Question: In Alfresco 4.0, I'd like to extend Share Doclib Filter webscript to add my own customized filter.
1. Is there a simple way to add my own filter in the share-config-custom.xml?
2. How do I define my own filter on the repository side?

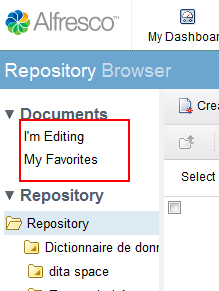
Answer: There are 2 steps involved:
- Adding the link by customizing the document library with your own module(see alfresco Help):'''
<customization>
<targetPackageRoot>org.alfresco.components.documentlibrary</targetPackageRoot>
<sourcePackageRoot>com.company.components.documentlibrary</sourcePackageRoot>
</customization>
'''
extend the webscripts 'filter.get.js' and 'repo-filter.get.js' (add them in 'web-extension / site-webscripts / com / company/ components / documentlibrary /' )
'''
var filters = model.filters;
filters.push(
{
id: 'myExtension',
data: '',
label: 'link.myExtension'
});
model.filters = filters;
'''
extend the property file with your own labels
-
in 'alfresco / templates / webscripts / org / alfresco / slingshot / documentlibrary-v2 /'
Copy paste the 'filters.lib.js' and add your logic:
'''
case "myExtension":
filterQuery = "+PATH:"" + parsedArgs.rootNode.qnamePath + "//*"";
filterQuery += "+@blabla\:isLikeThat:"FALSE"";
filterParams.query = filterQuery + filterQueryDefaults;
break;
'''